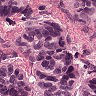
Metastatic tissue present: yes